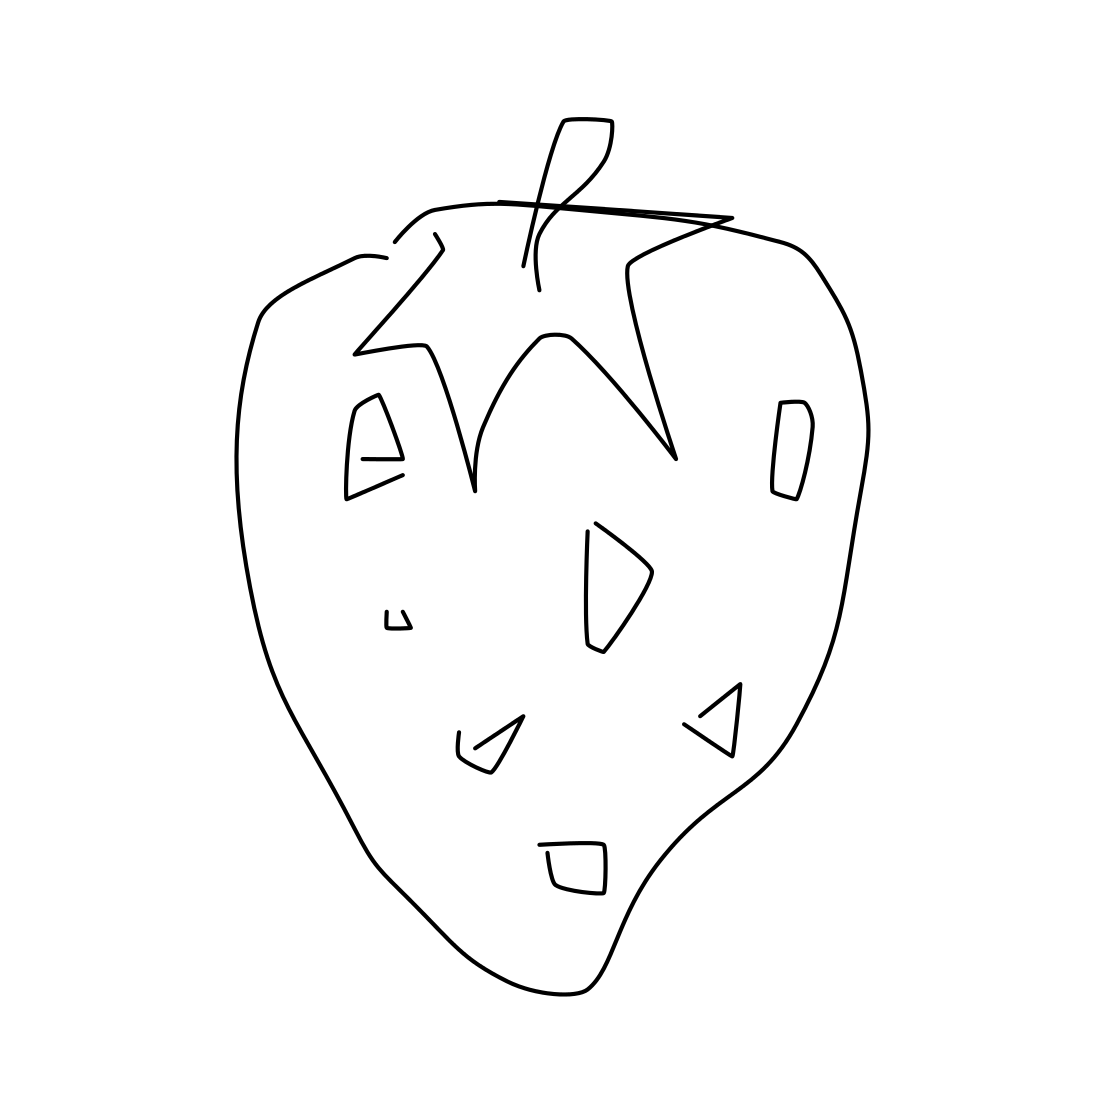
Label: strawberry